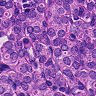
Metastatic tissue present: yes